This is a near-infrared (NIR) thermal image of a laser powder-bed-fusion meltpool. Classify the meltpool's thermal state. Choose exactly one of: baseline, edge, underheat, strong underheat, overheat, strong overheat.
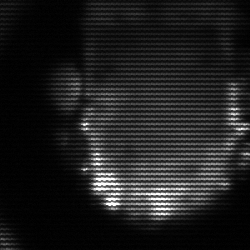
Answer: baseline